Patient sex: M
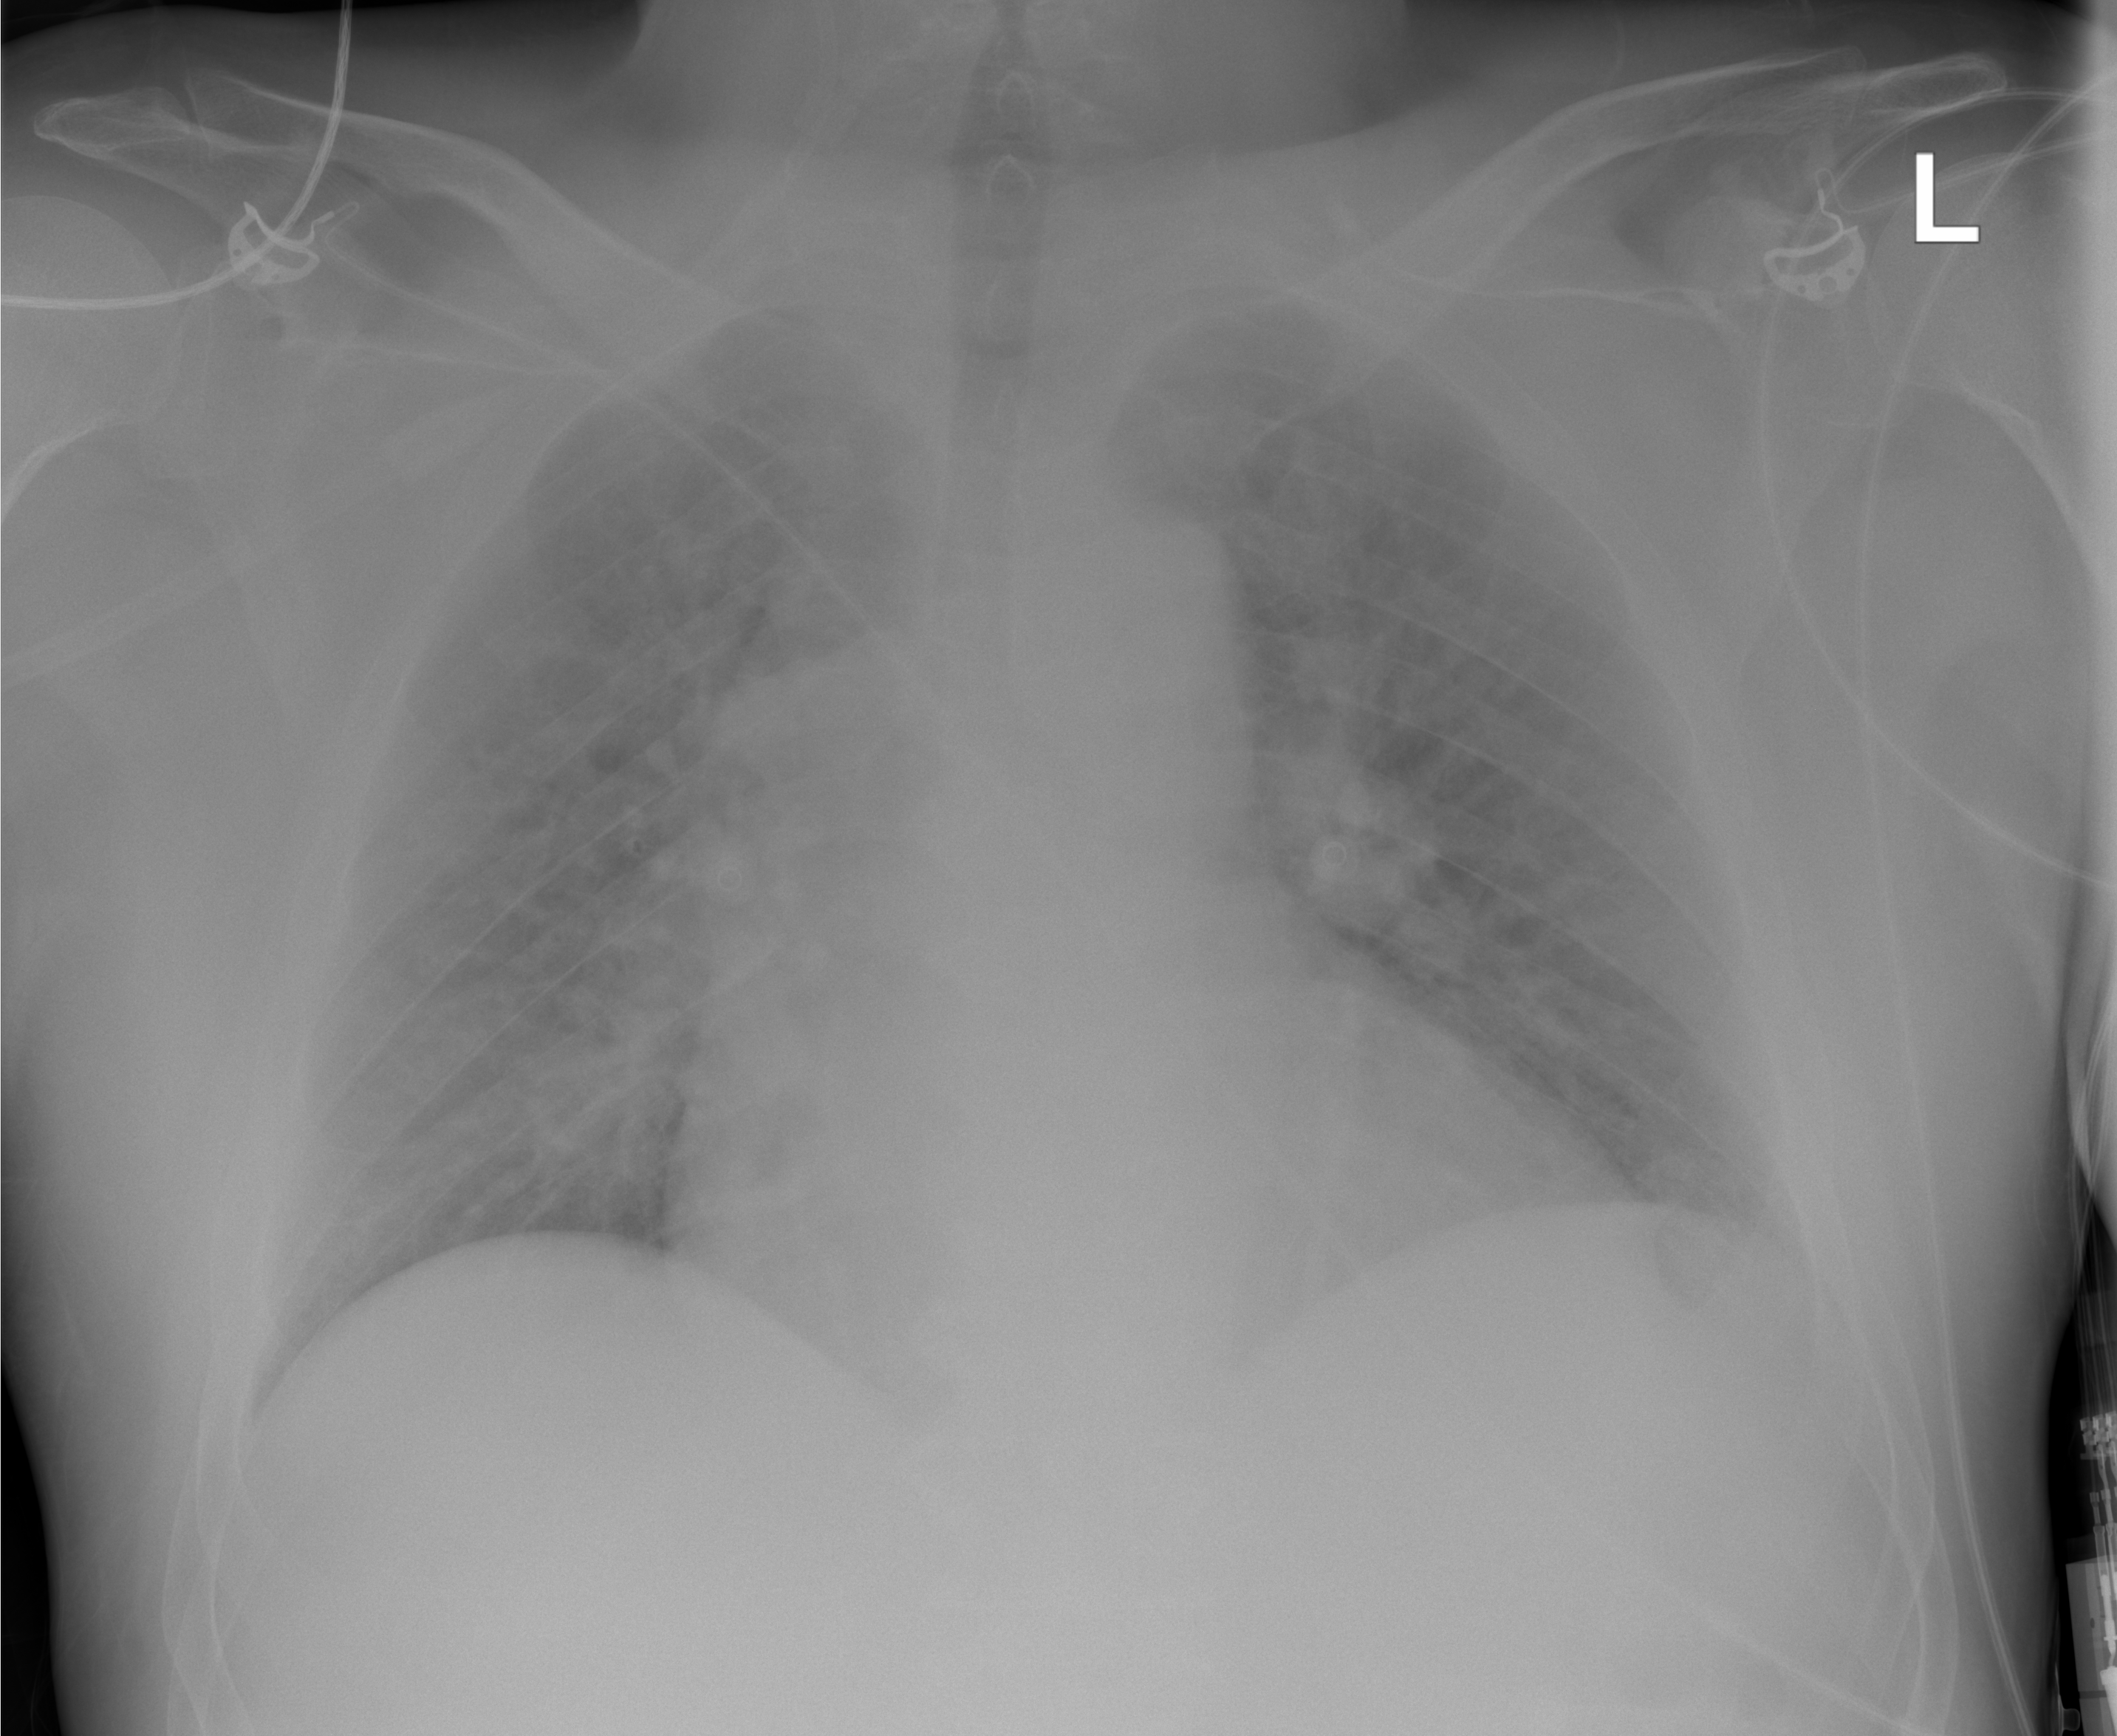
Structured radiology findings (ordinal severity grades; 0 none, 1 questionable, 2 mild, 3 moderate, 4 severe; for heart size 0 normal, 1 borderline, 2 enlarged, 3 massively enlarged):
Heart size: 2
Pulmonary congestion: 2
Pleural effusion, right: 0
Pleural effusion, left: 0
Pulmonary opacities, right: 2
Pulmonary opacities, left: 2
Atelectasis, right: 0
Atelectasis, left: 0